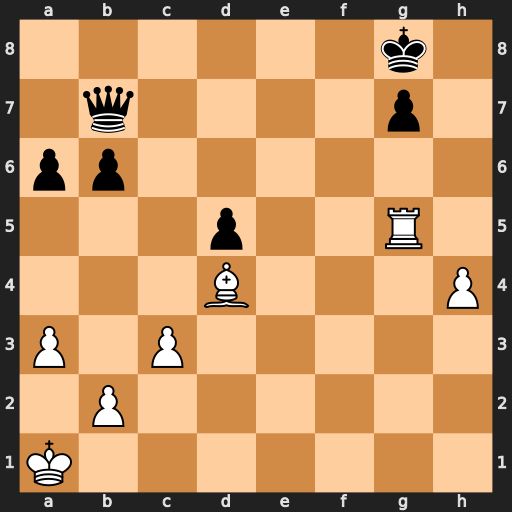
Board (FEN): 6k1/1q4p1/pp6/3p2R1/3B3P/P1P5/1P6/K7
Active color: w
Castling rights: -
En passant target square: -
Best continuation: Rxg7+ Qxg7 Bxg7